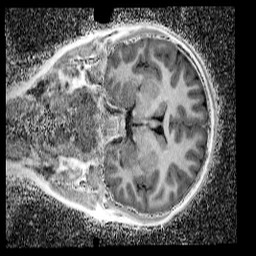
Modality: UNIT1_denoised
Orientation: coronal
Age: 9
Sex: female
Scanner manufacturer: siemens
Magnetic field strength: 3 T
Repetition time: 4 s
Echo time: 0.00299 s